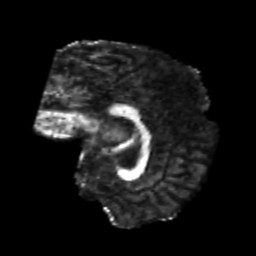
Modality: FA
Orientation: sagittal
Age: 24
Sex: female
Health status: healthy
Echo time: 0.074 s